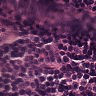
Metastatic tissue present: no